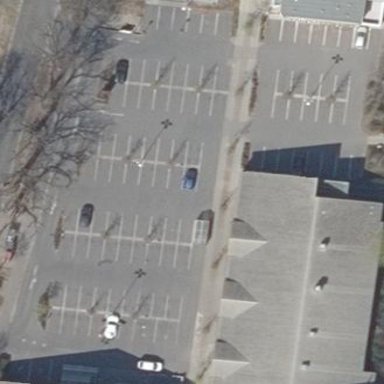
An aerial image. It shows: Parking area with asphalt surface.